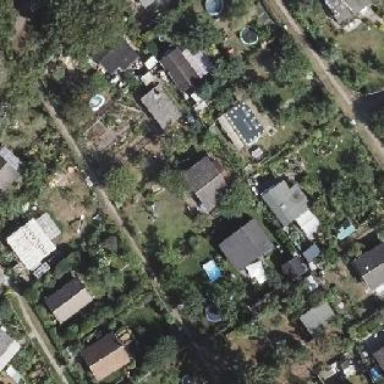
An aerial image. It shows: Plot in the allotments.